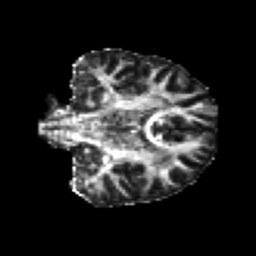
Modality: FA
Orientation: coronal
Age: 24
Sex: male
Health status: healthy
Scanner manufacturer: philips
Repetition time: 7.388 s
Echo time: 0.08599 s